Question: The dialog box that pops up becomes the following image after I entered my Google username and password. I think I should be intercepting the login using Meteor.loginWithGoogle in a similar fashion to <URL>
However, I have no idea where to do that, since unlike in the video tutorial I am not building my own login event listener. I am simply using mrt:accounts-ui-bootstrap-dropdown. Any ideas? Thank you in advance.

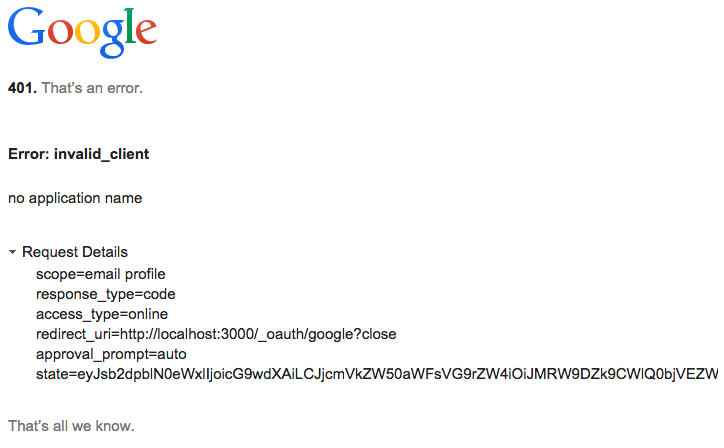
Answer: Turns out that the error message has nothing to do with the accounts-ui-bootstrap-dropdown. See this posting for the answer to this problem (as well as other problems) during external service login:
<URL>
As for intercepting the external service login, Accounts.onCreateUser() is the place to do it. See the nice code example below.
'''
isProdEnv = function () {
if (process.env.ROOT_URL == "http://localhost:3000") {
return false;
} else {
return true;
}
}
Accounts.loginServiceConfiguration.remove({
service: 'google'
});
Accounts.loginServiceConfiguration.remove({
service: 'facebook'
});
Accounts.loginServiceConfiguration.remove({
service: 'twitter'
});
Accounts.loginServiceConfiguration.remove({
service: 'github'
});
if (isProdEnv()) {
Accounts.loginServiceConfiguration.insert({
service: 'github',
clientId: '00000',
secret: '00000'
});
Accounts.loginServiceConfiguration.insert({
service: 'twitter',
consumerKey: '00000',
secret: '00000'
});
Accounts.loginServiceConfiguration.insert({
service: 'google',
appId: '00000',
secret: '00000'
});
Accounts.loginServiceConfiguration.insert({
service: 'facebook',
appId: '00000',
secret: '00000'
});
} else {
// dev environment
Accounts.loginServiceConfiguration.insert({
service: 'github',
clientId: '11111',
secret: '11111'
});
Accounts.loginServiceConfiguration.insert({
service: 'twitter',
consumerKey: '11111',
secret: '11111'
});
Accounts.loginServiceConfiguration.insert({
service: 'google',
clientId: '11111',
secret: '11111'
});
Accounts.loginServiceConfiguration.insert({
service: 'facebook',
appId: '11111',
secret: '11111'
});
}
Accounts.onCreateUser(function (options, user) {
if (user.services) {
if (options.profile) {
user.profile = options.profile
}
var service = _.keys(user.services)[0];
var email = user.services[service].email;
if (!email) {
if (user.emails) {
email = user.emails.address;
}
}
if (!email) {
email = options.email;
}
if (!email) {
// if email is not set, there is no way to link it with other accounts
return user;
}
// see if any existing user has this email address, otherwise create new
var existingUser = Meteor.users.findOne({'emails.address': email});
if (!existingUser) {
// check for email also in other services
var existingGitHubUser = Meteor.users.findOne({'services.github.email': email});
var existingGoogleUser = Meteor.users.findOne({'services.google.email': email});
var existingTwitterUser = Meteor.users.findOne({'services.twitter.email': email});
var existingFacebookUser = Meteor.users.findOne({'services.facebook.email': email});
var doesntExist = !existingGitHubUser && !existingGoogleUser && !existingTwitterUser && !existingFacebookUser;
if (doesntExist) {
// return the user as it came, because there he doesn't exist in the DB yet
return user;
} else {
existingUser = existingGitHubUser || existingGoogleUser || existingTwitterUser || existingFacebookUser;
if (existingUser) {
if (user.emails) {
// user is signing in by email, we need to set it to the existing user
existingUser.emails = user.emails;
}
}
}
}
// precaution, these will exist from accounts-password if used
if (!existingUser.services) {
existingUser.services = { resume: { loginTokens: [] }};
}
// copy accross new service info
existingUser.services[service] = user.services[service];
existingUser.services.resume.loginTokens.push(
user.services.resume.loginTokens[0]
);
// even worse hackery
Meteor.users.remove({_id: existingUser._id}); // remove existing record
return existingUser; // record is re-inserted
}
});
'''
This code is sourced from <URL>.